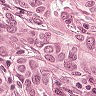
Metastatic tissue present: yes